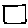
Label: square